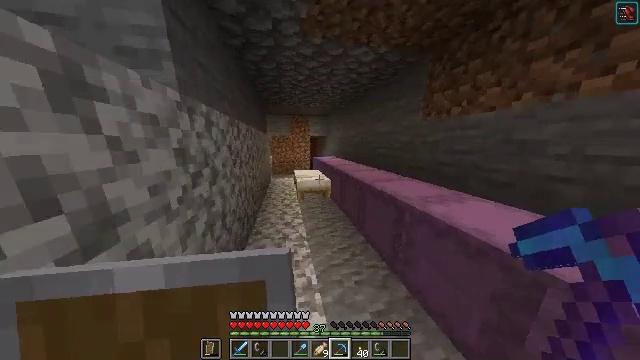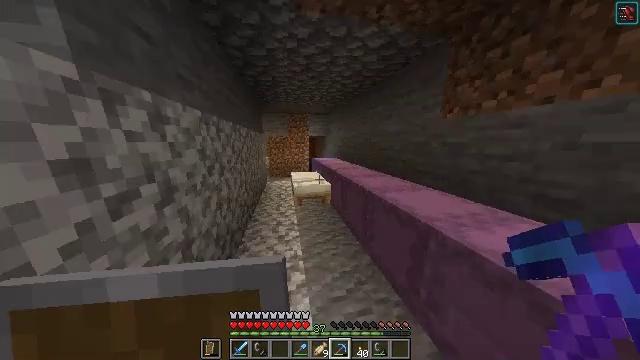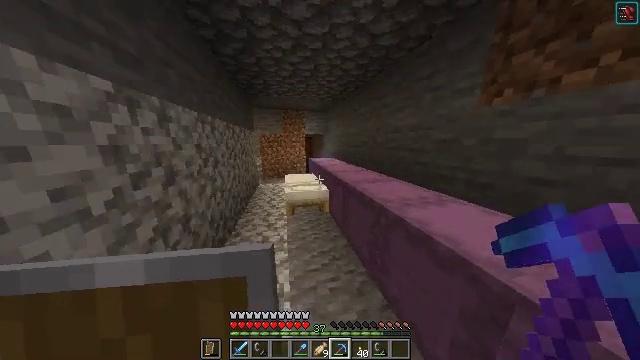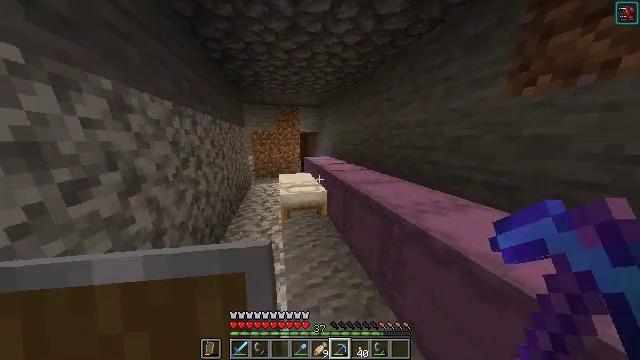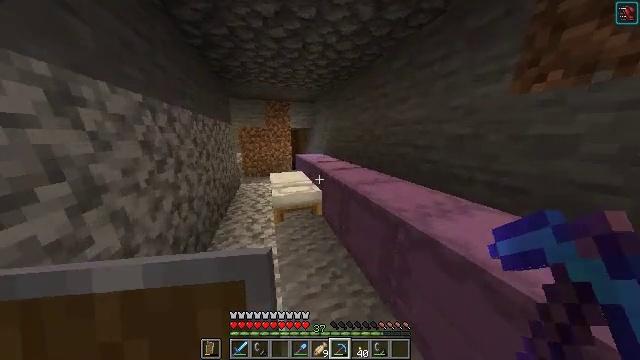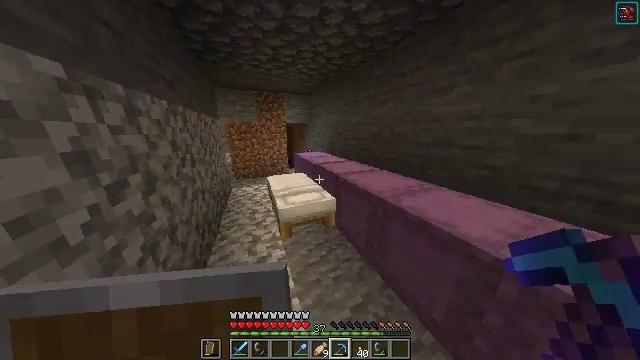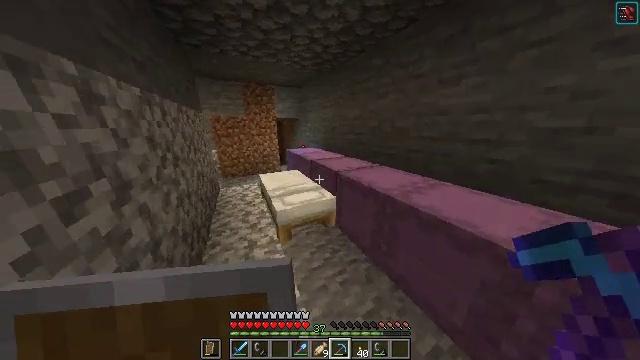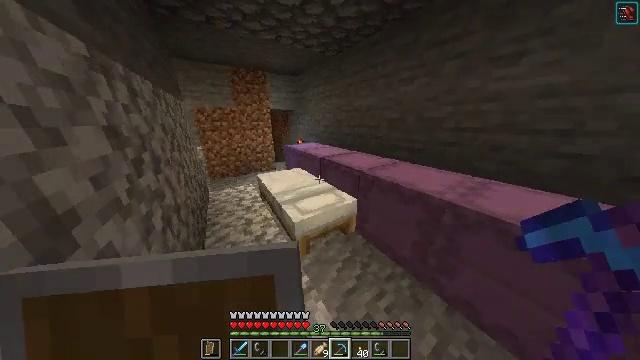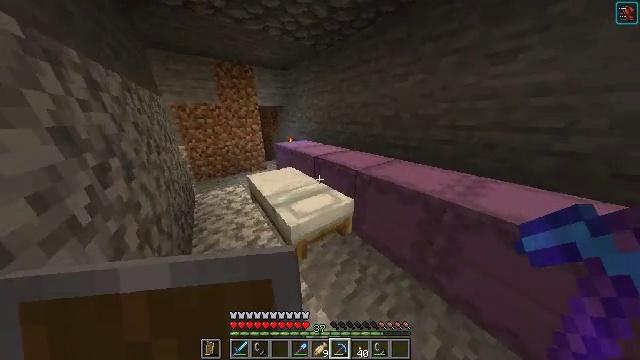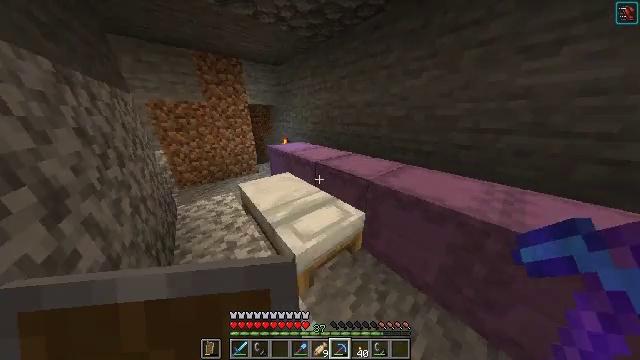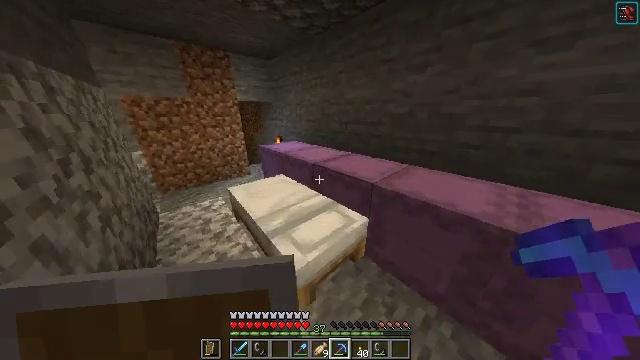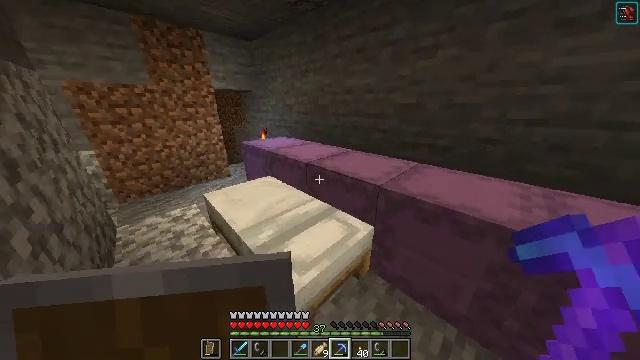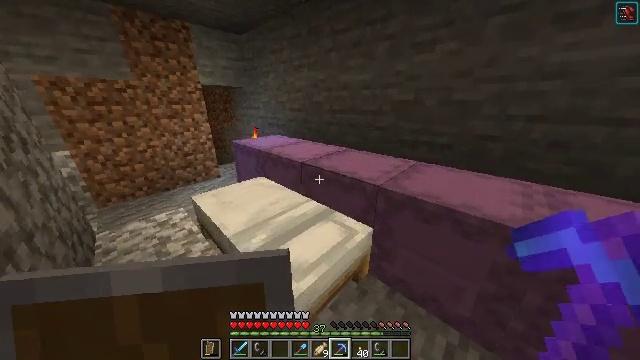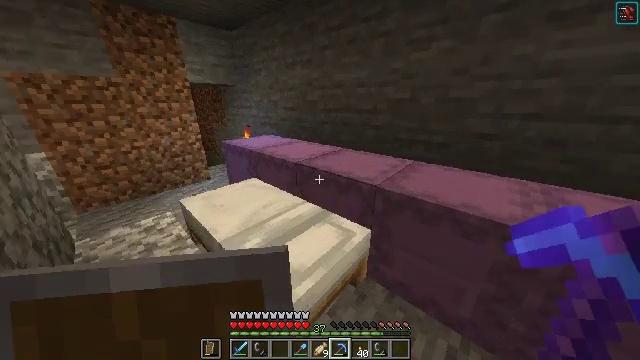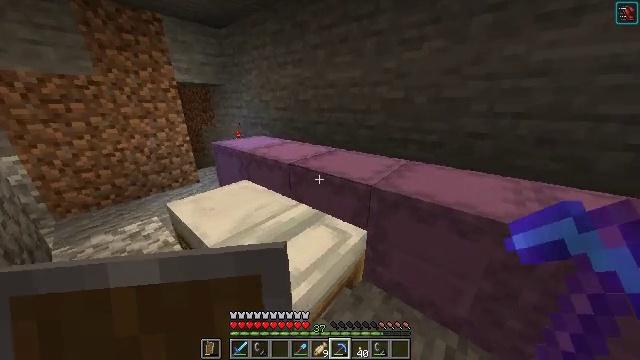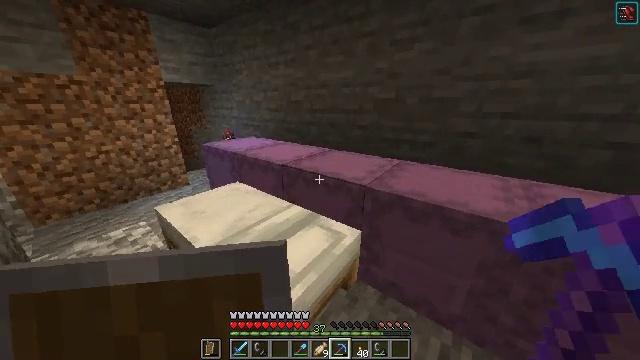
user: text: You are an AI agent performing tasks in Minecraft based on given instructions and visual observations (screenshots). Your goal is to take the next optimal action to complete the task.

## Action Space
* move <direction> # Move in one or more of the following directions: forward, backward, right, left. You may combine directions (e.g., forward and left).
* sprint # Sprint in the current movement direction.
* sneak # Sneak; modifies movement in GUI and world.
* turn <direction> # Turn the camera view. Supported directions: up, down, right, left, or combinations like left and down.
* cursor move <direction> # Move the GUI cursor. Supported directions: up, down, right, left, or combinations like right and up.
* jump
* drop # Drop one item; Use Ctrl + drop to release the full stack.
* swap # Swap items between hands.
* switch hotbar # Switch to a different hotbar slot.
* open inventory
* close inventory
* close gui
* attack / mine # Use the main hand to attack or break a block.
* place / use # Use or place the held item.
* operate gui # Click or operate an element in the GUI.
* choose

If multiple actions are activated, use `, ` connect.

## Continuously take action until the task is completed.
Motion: motion action
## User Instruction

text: Break the crimson fungus for harvesting.
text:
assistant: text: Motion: move forward
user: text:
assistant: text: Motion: move forward
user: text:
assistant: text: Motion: move forward and move left, turn right
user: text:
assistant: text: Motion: move forward and move left, turn right and down
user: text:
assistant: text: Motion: move forward and move left, turn right and down
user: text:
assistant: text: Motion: move forward and move left, turn right and down
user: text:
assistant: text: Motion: move forward and move left, turn right and down
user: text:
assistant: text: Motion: move forward, turn right and down
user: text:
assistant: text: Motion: turn right
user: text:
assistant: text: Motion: turn right
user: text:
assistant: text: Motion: turn right
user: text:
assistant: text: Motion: turn right
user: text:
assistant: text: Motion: turn right
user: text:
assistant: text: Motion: turn right
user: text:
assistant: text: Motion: turn right
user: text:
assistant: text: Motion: use / place
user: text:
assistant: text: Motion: use / place
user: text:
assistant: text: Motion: no_op
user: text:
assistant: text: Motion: no_op
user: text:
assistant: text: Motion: no_op
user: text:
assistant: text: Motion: cursor move left and up
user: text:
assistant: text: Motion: no_op
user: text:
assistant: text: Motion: no_op
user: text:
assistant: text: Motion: no_op
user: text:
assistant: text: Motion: no_op
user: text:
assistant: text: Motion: no_op
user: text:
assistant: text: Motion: no_op
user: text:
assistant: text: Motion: no_op
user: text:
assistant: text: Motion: no_op
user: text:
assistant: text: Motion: no_op